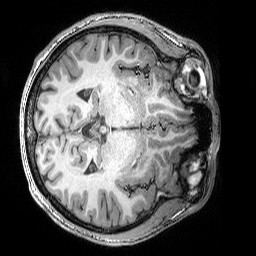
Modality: T1w
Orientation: axial
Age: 22
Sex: male
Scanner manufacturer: siemens
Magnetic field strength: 3 T
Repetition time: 2.25 s
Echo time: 0.00418 s